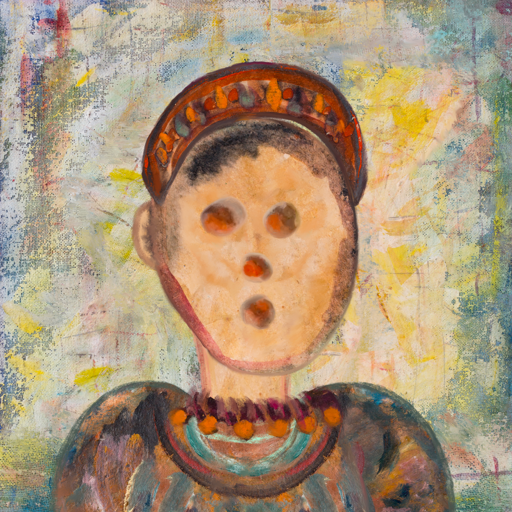
Background: Irani, Head And Neck Front: Childish, Face Front: Rupkatha, Bust: Boggyland, Hair Front: Blank, Head Accessory: Hypocrite, Second Necklace: Blank, Necklace: Doll, Baby: Blank